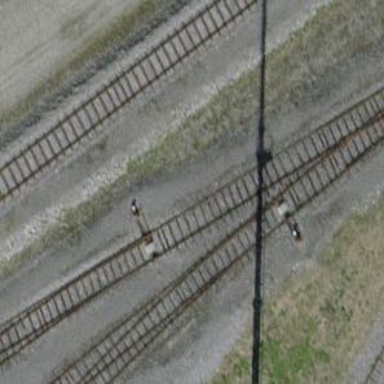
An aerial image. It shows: Railway switch.